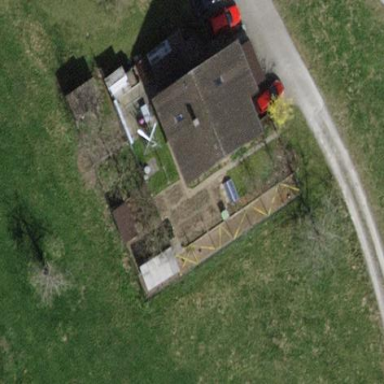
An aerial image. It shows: Detached building.